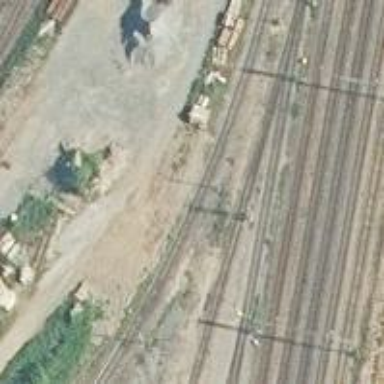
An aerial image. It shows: Rail yard with electrified contact lines for railway operations.